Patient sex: M
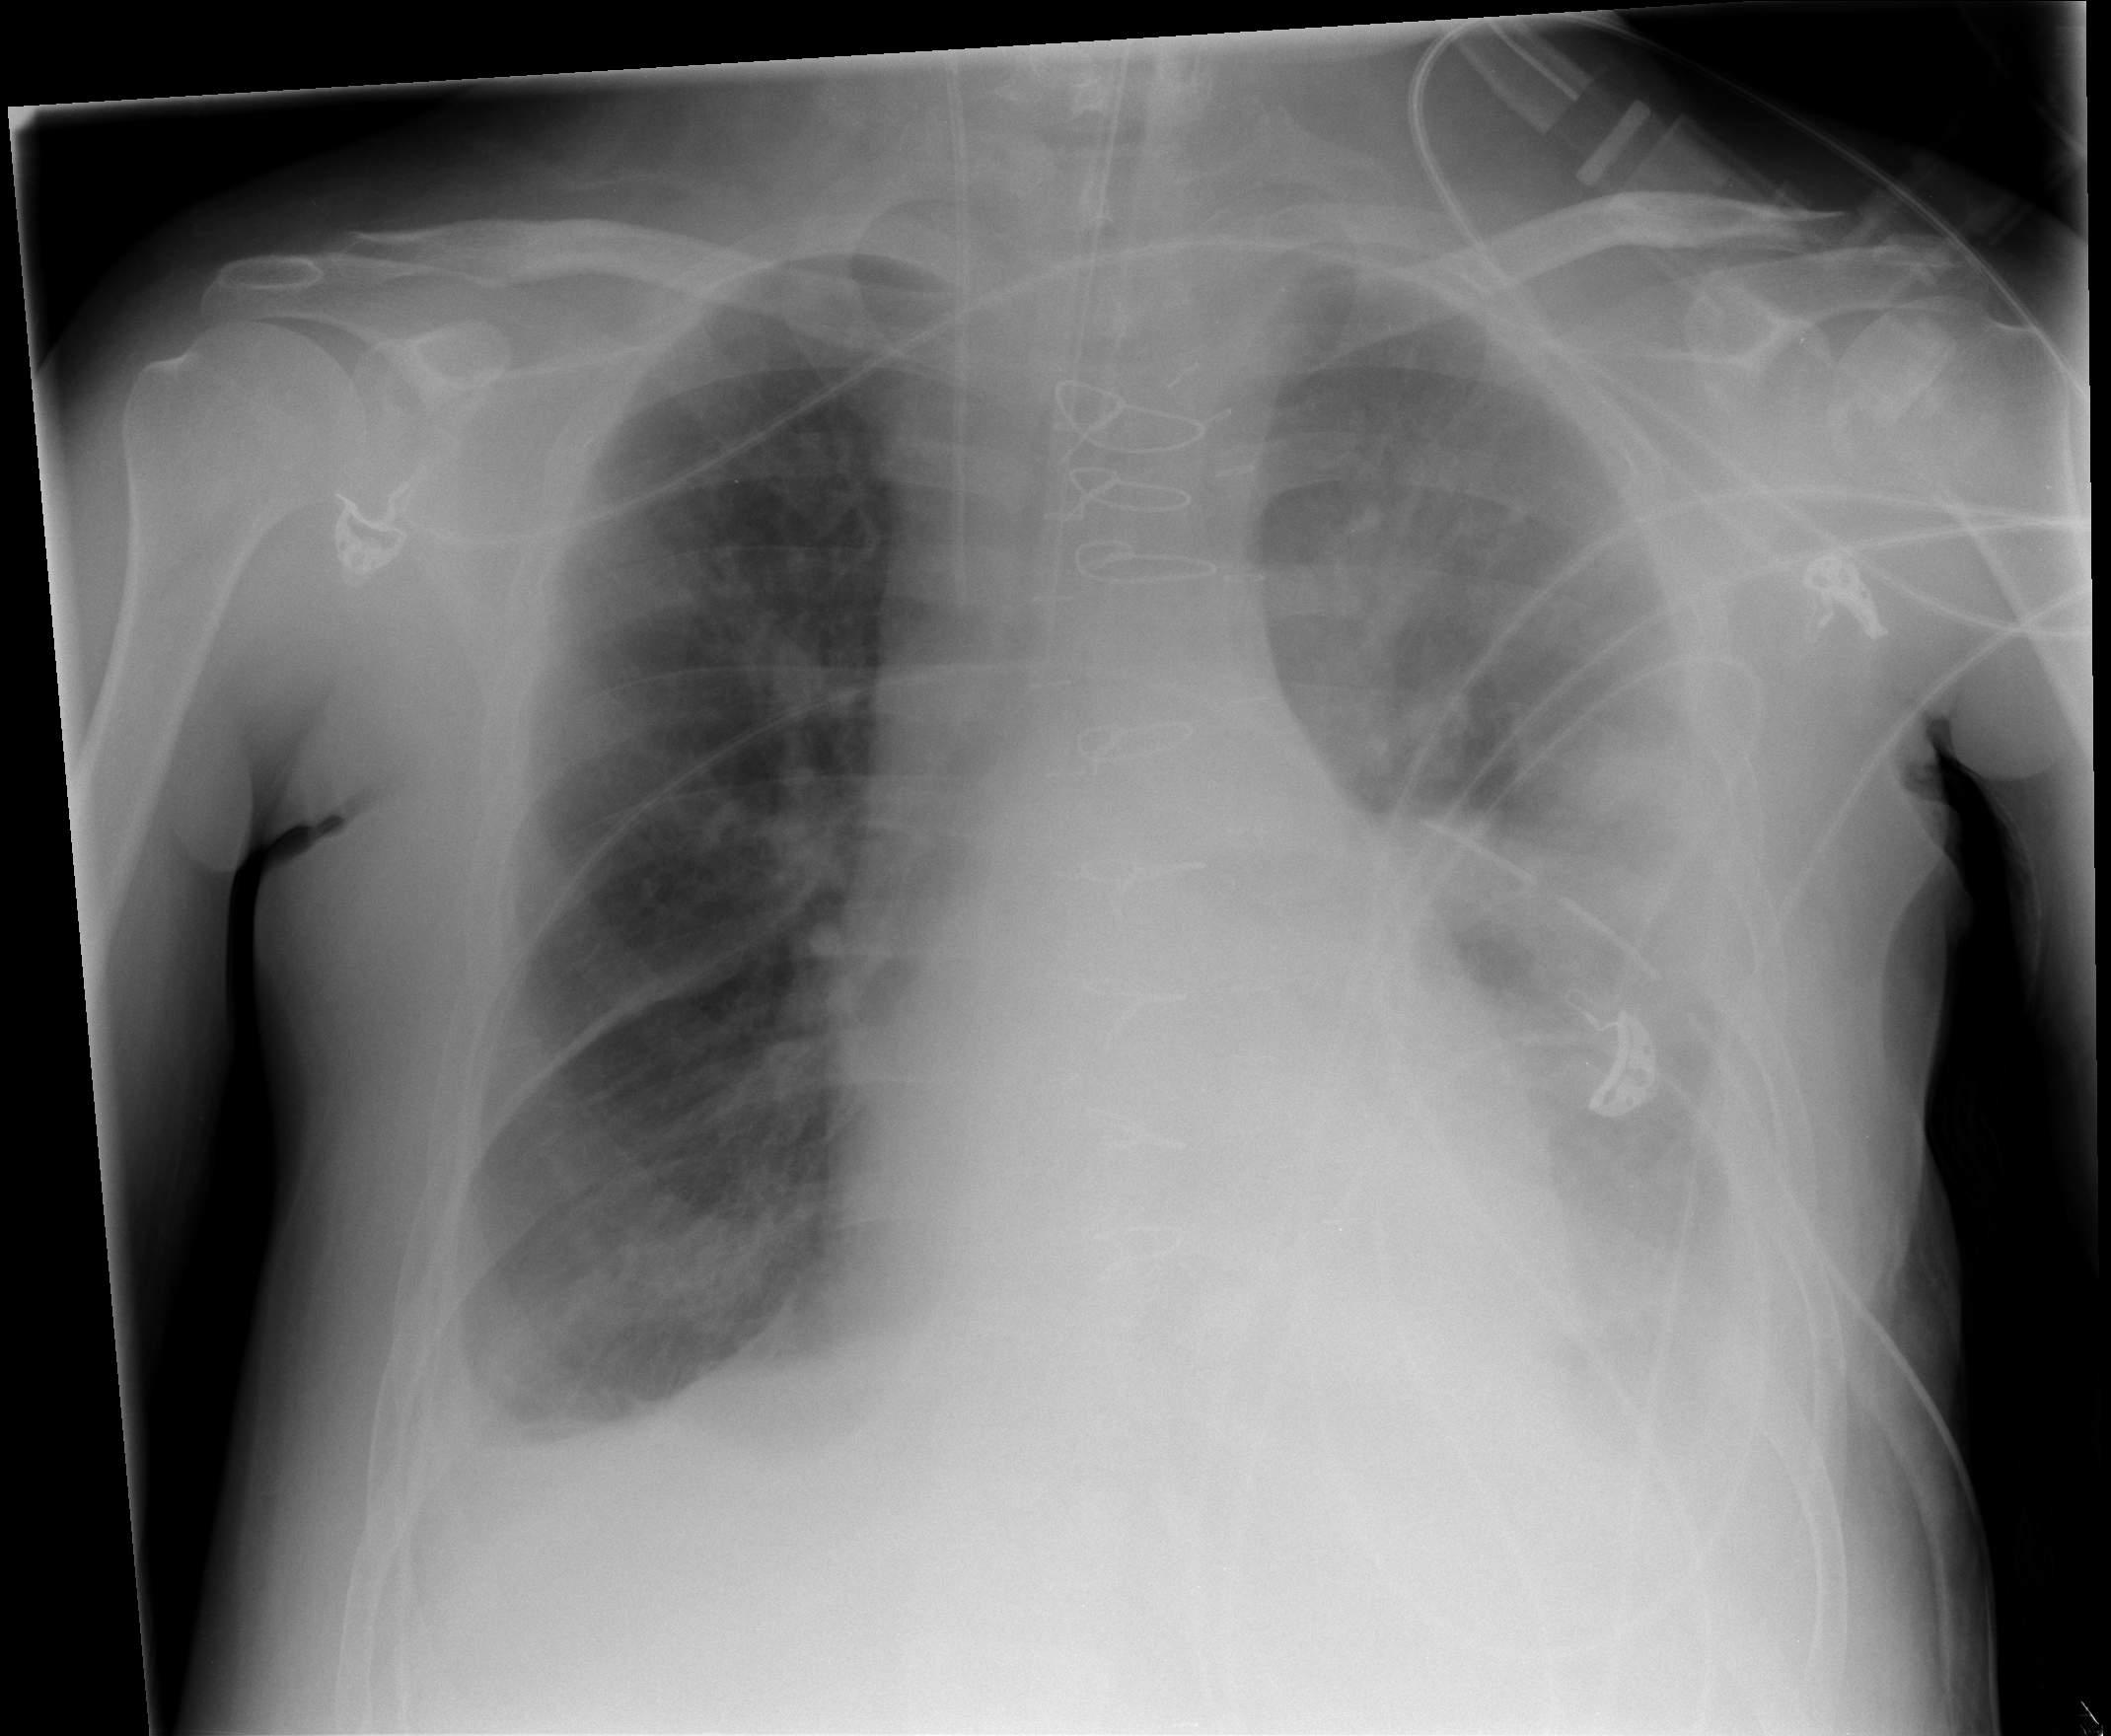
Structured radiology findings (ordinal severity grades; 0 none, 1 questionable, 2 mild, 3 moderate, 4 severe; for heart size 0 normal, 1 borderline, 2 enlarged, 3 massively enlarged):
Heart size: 2
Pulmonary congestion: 0
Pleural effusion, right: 2
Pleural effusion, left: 3
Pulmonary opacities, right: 0
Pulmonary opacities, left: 0
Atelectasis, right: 2
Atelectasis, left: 3